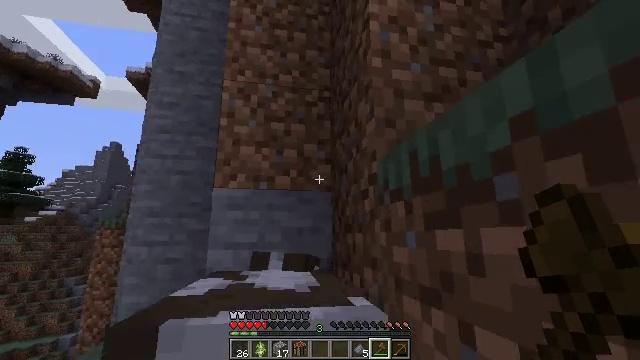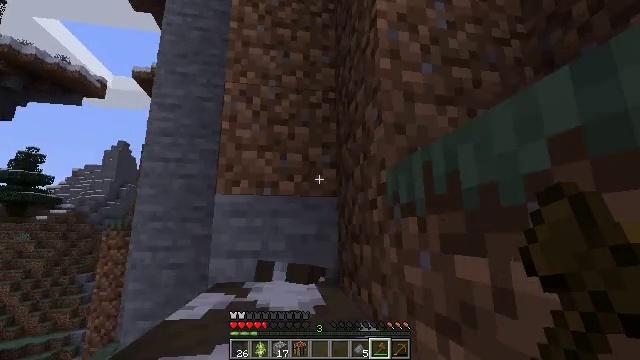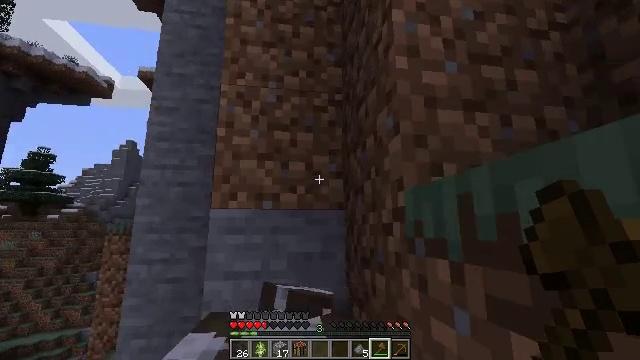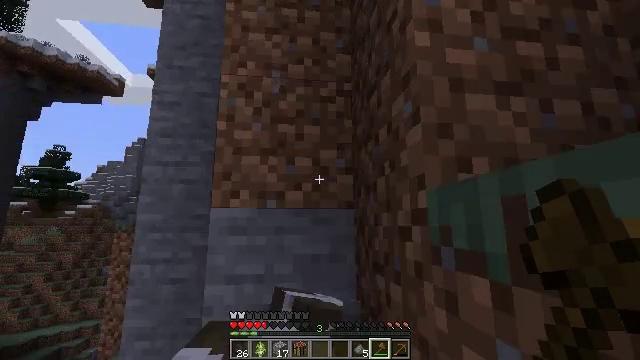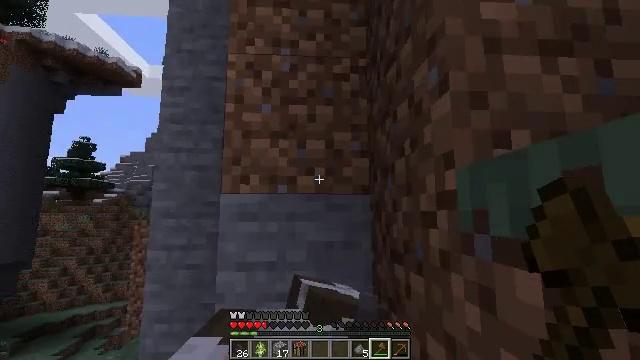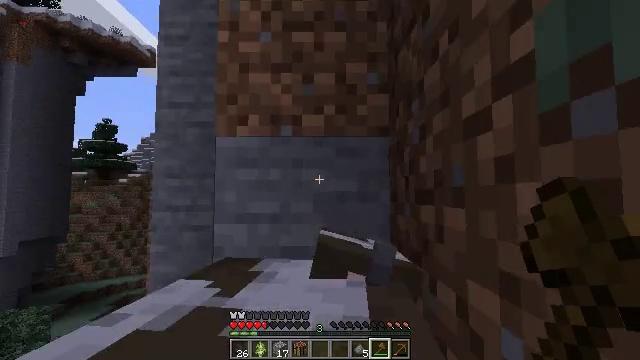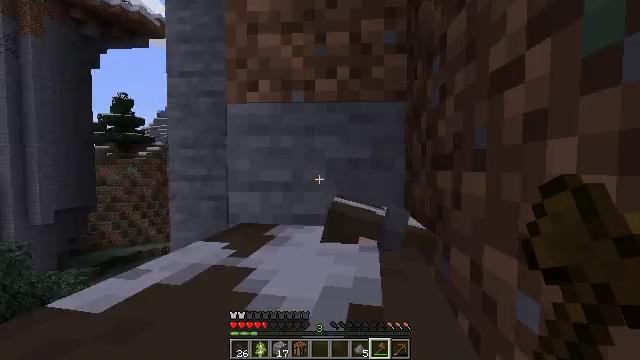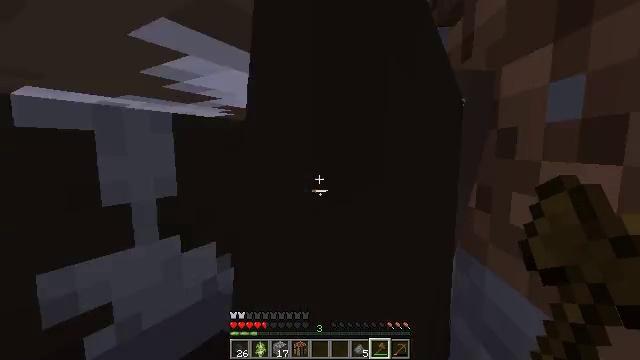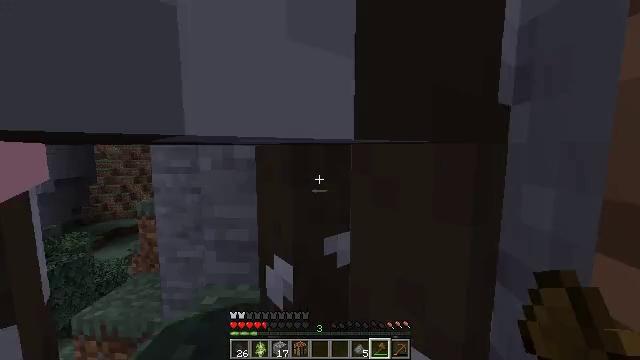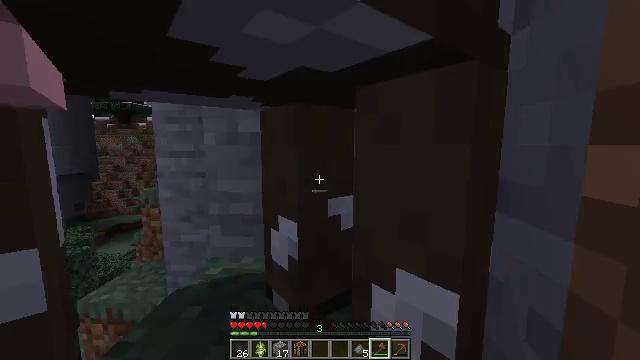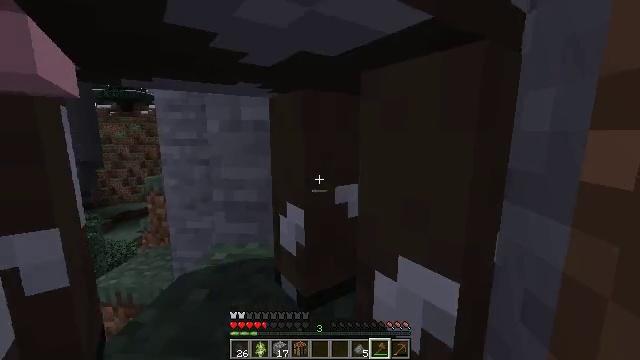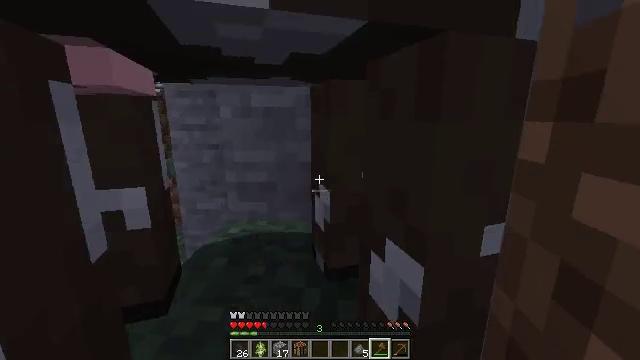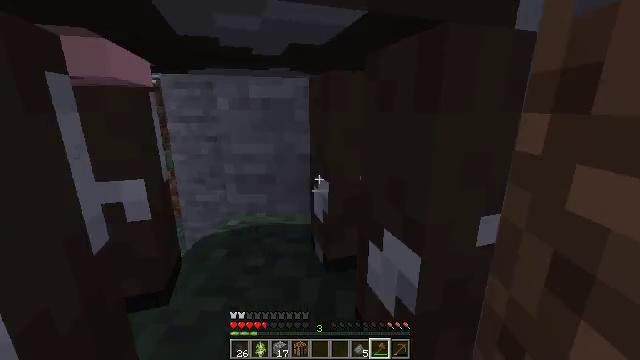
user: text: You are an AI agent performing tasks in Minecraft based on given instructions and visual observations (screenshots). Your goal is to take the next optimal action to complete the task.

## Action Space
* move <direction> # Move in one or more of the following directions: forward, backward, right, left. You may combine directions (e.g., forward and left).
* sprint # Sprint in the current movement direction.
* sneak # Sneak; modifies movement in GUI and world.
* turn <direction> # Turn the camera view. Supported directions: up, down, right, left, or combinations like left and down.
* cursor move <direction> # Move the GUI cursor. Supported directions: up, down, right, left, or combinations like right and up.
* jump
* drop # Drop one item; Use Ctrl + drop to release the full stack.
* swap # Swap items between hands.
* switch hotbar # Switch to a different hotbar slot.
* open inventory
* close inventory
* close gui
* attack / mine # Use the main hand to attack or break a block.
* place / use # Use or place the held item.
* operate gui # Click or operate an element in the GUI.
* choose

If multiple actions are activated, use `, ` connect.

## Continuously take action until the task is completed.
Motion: motion action
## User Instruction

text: Hunt a cow.
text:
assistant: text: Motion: move forward, turn left, jump
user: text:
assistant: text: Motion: move forward, turn left, jump
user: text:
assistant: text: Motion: move forward, turn left and down, jump
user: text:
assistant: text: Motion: move forward, turn left and down, jump
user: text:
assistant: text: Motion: turn left and down, jump
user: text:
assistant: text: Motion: turn left and down, jump
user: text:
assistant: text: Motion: turn down
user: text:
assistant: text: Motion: attack / mine
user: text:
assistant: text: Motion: attack / mine
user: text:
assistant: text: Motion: turn down, attack / mine
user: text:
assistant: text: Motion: turn down, attack / mine
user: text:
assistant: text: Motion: turn down, attack / mine
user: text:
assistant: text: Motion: attack / mine